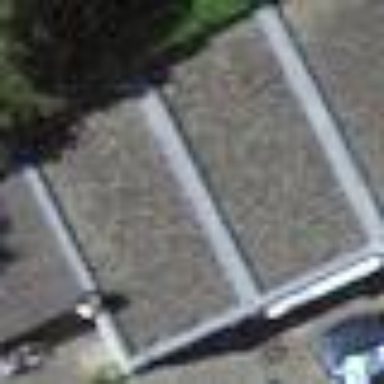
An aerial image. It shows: Garage.